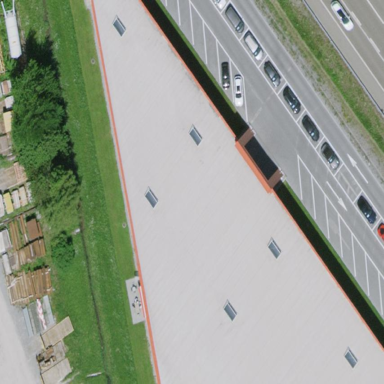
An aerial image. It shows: Car shop building.